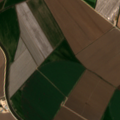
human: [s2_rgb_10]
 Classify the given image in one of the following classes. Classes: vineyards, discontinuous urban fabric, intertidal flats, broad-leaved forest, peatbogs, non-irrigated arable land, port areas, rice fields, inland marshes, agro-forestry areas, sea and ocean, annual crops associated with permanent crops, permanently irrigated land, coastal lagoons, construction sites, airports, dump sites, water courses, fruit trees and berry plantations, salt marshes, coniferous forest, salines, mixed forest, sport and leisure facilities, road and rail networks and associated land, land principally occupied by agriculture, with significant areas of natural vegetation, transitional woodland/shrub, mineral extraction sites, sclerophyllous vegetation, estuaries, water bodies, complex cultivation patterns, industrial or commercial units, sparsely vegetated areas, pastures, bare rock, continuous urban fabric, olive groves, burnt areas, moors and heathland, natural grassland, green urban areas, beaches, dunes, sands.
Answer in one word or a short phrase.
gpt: permanently irrigated land, rice fields